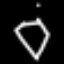
Label: diamond